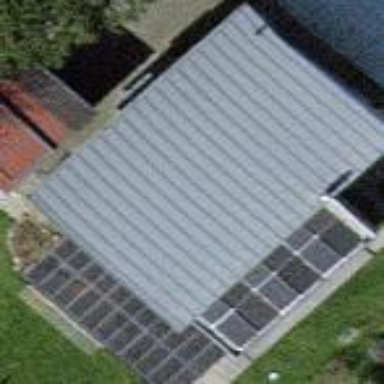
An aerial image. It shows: Detached building with skillion roof shape.